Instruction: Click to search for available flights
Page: home
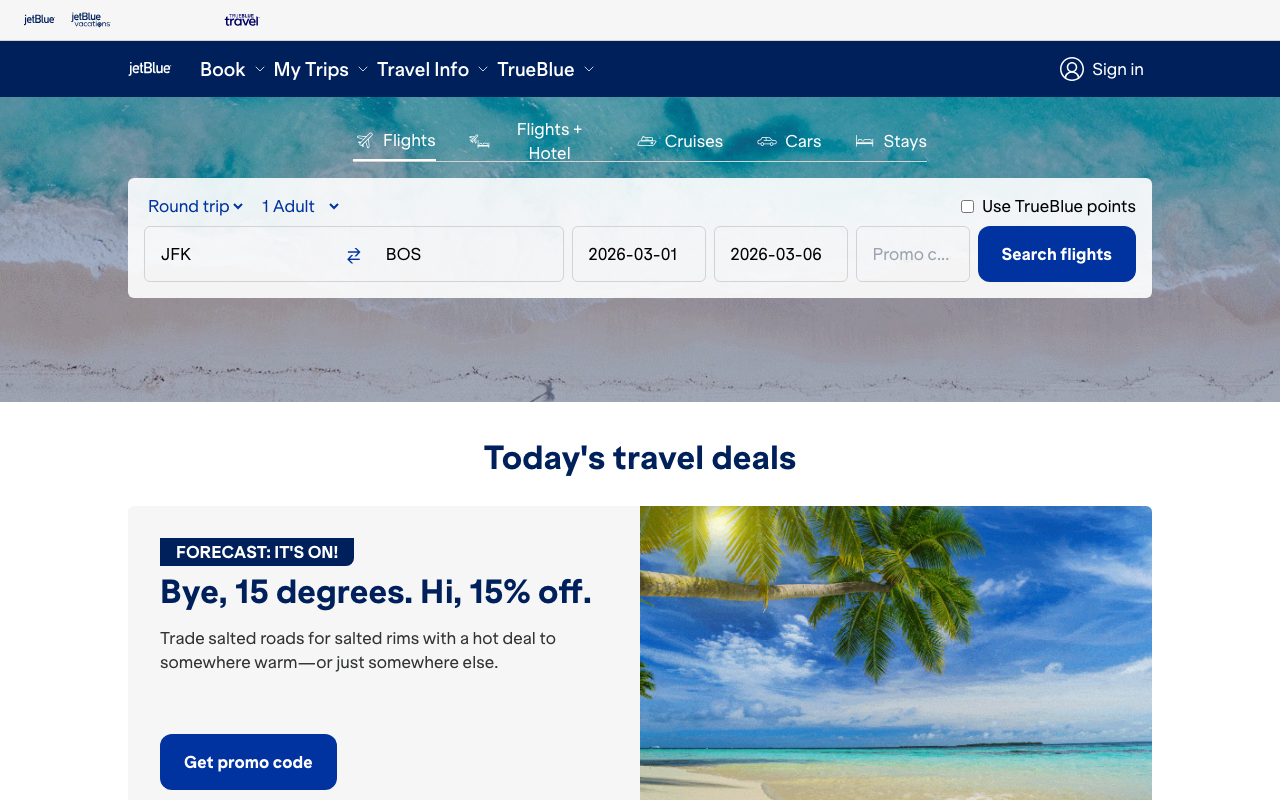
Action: click